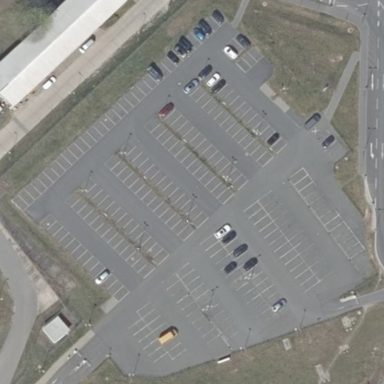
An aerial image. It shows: Parking area with surface.